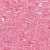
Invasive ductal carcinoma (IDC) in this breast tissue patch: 0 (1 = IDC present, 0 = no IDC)